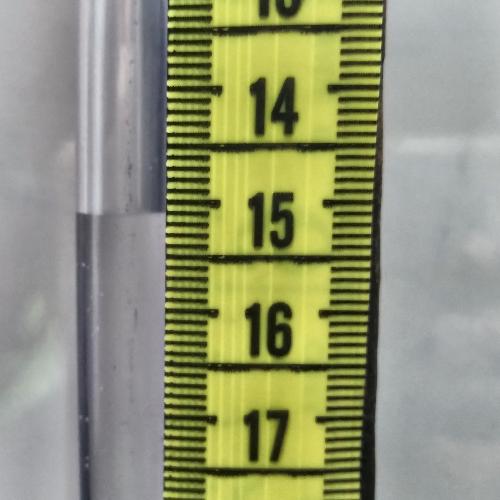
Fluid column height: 15.1 cm